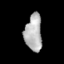
Tissue: skin
Cell type: Epithelial cells
Senescence score: 0.2817
Nuclear area (px): 624
Mean DAPI intensity: 176.87